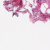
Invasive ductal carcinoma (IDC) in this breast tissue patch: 0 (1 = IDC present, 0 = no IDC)